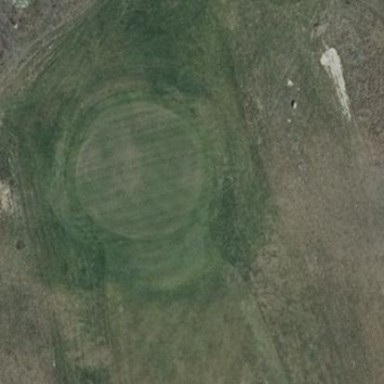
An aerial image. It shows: Golf green.